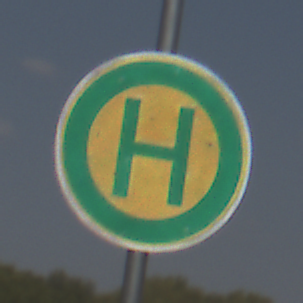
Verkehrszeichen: Haltestelle
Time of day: MorningAfternoon
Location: Outdoor (Nature)
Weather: PartlyCloudy
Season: NotSpecified
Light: Natural